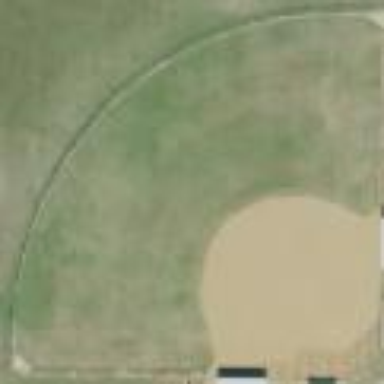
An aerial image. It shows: Softball pitch for leisure sports.